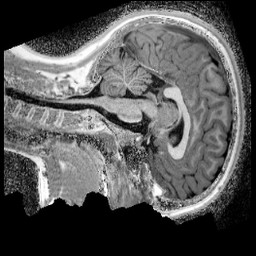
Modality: UNIT1_denoised
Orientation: sagittal
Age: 11
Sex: female
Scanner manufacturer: siemens
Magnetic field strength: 3 T
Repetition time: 4 s
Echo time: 0.00299 s